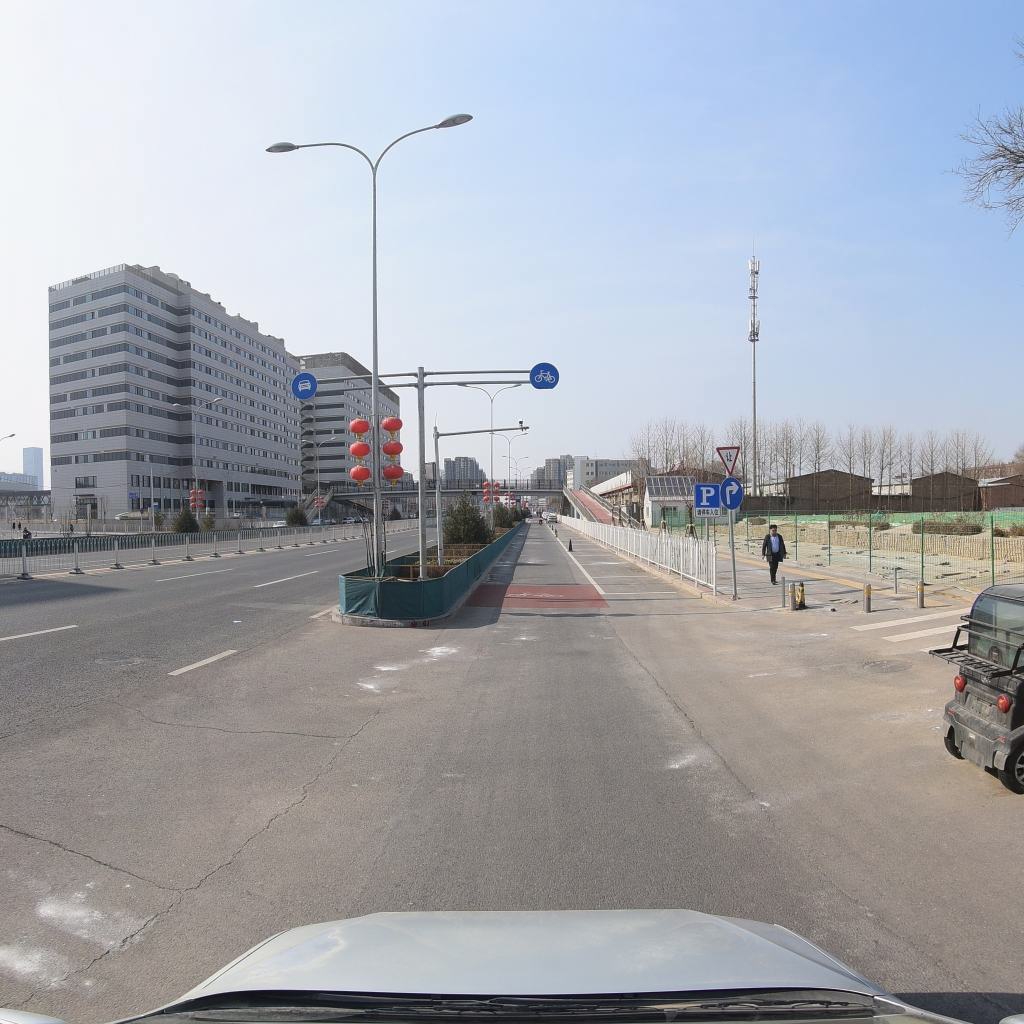
Region: Fengtai
Road damage annotations: longitudinal crack, longitudinal crack, longitudinal crack, transverse crack, longitudinal crack, transverse crack, manhole cover